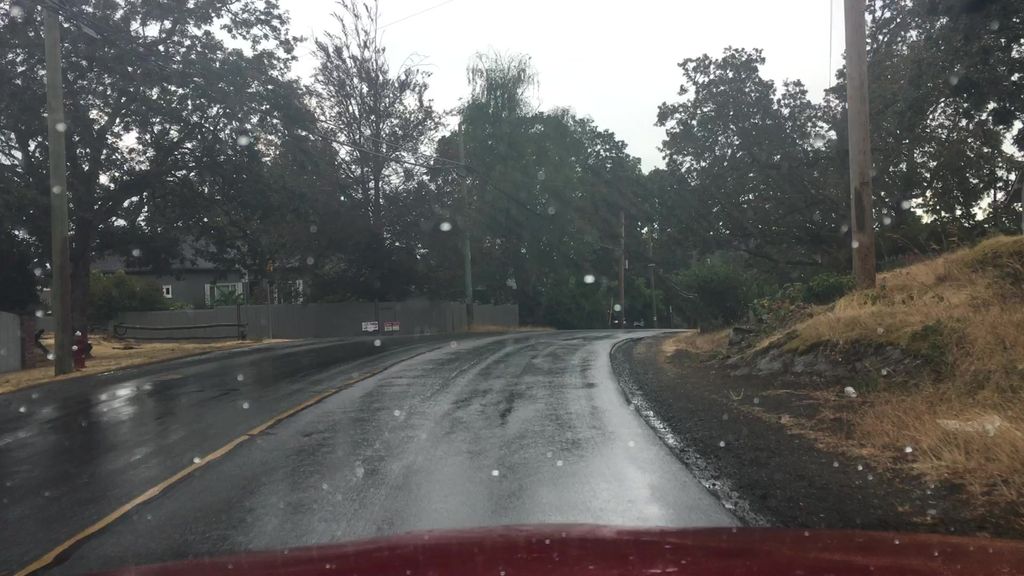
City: victoria